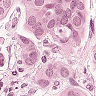
Metastatic tissue present: yes